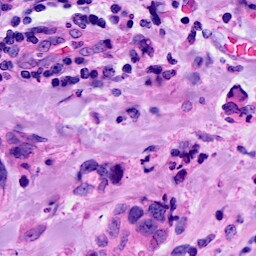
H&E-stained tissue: Breast